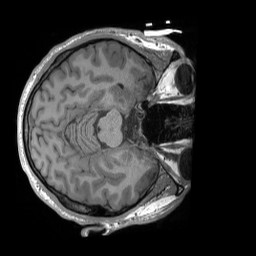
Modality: T1w
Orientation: axial
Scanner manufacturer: siemens
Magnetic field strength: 3 T
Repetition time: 2.4 s
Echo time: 0.00224 s